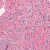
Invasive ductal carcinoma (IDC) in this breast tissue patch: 1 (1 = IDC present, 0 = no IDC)